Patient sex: F
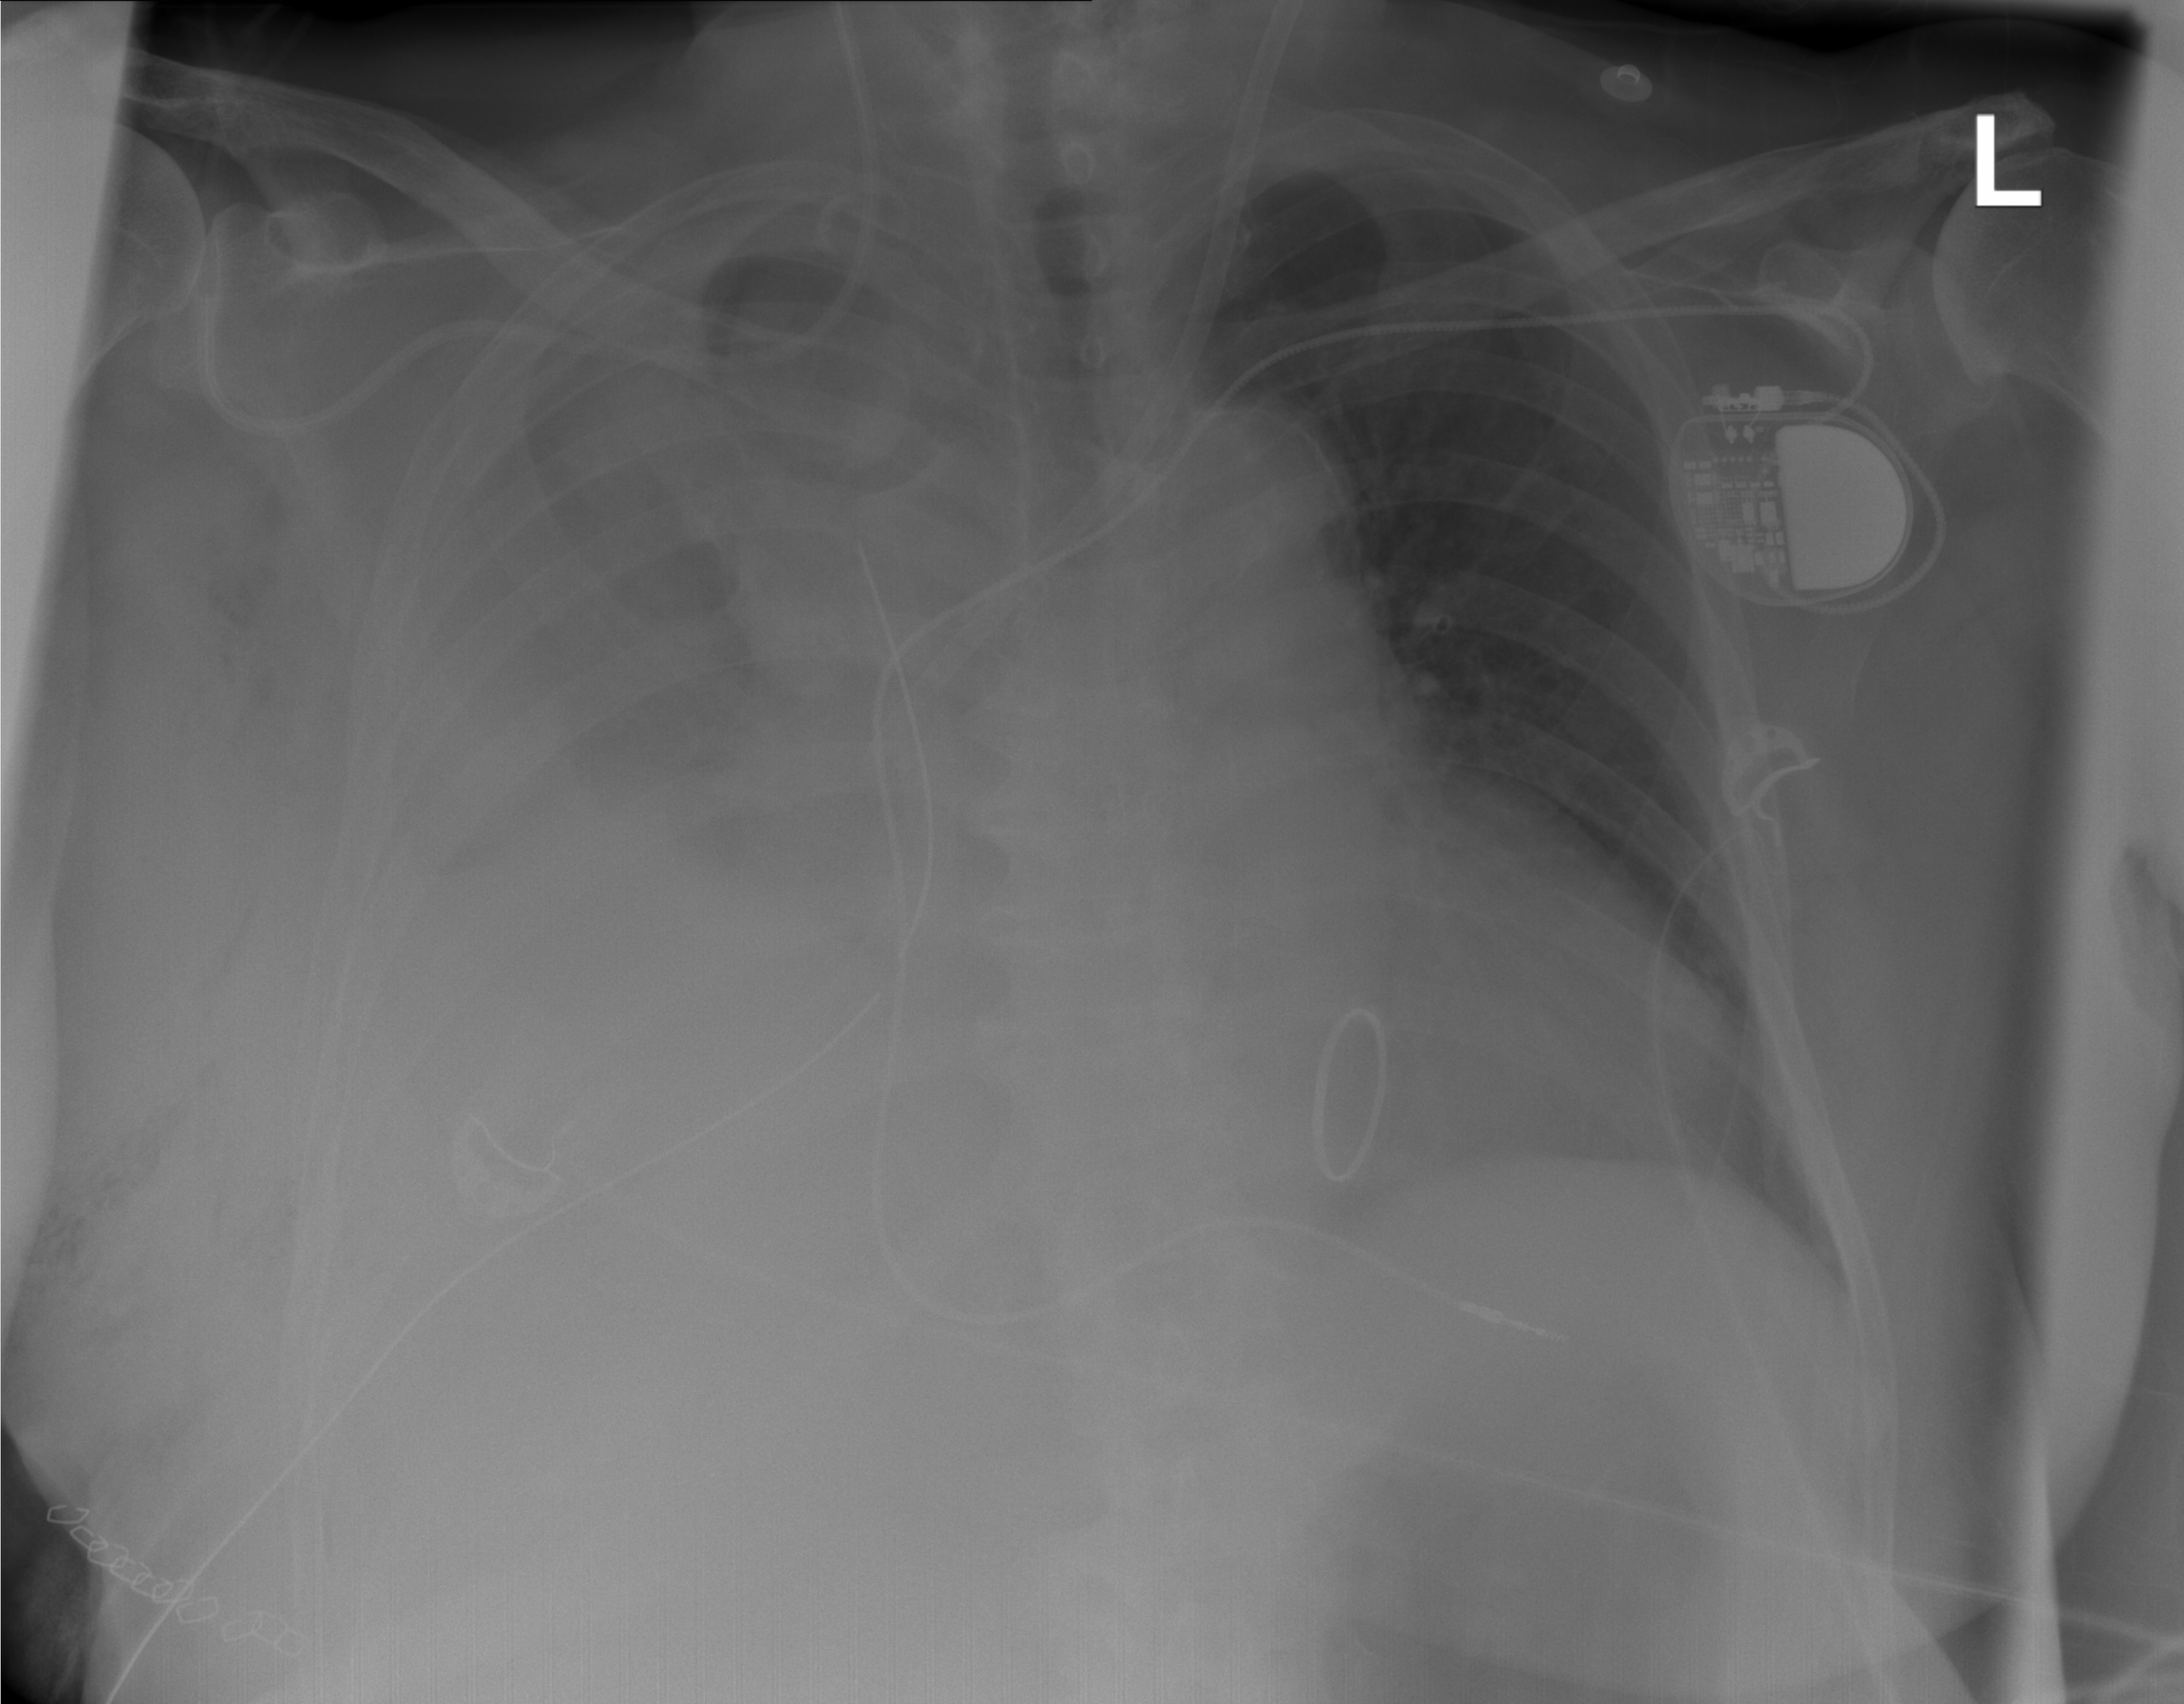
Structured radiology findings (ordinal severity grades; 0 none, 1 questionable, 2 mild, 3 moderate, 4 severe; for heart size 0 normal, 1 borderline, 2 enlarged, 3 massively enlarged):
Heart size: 2
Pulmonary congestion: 2
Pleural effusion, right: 3
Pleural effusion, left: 0
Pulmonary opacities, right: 2
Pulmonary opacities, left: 1
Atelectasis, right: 4
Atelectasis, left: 2